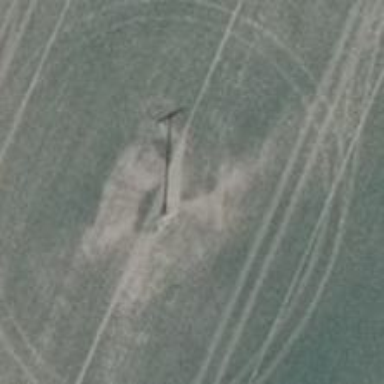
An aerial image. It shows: Power pole.